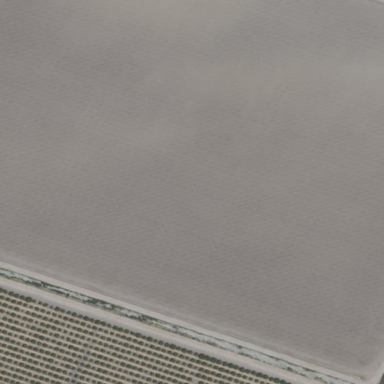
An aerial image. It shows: Farmland with field cropland.